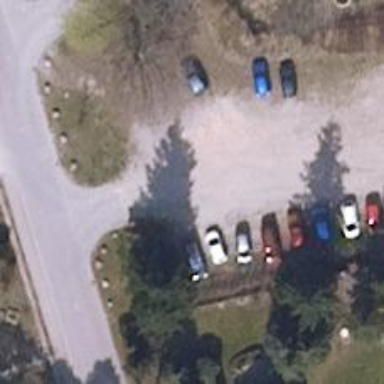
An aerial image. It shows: Road serving as parking aisle.